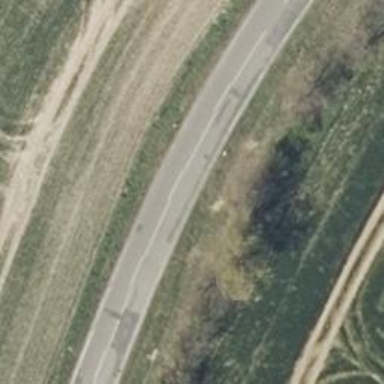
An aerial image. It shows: Secondary road with asphalt surface.